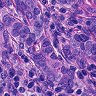
Metastatic tissue present: yes